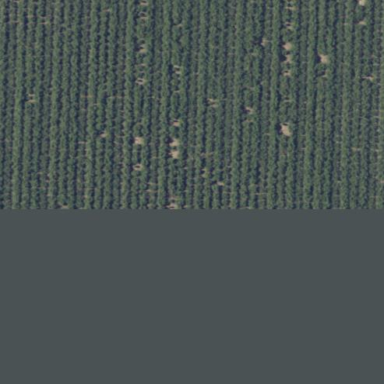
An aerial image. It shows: Orchard filled with almond trees.